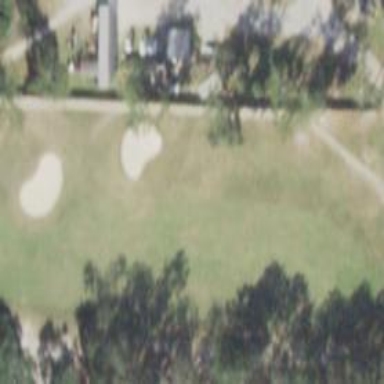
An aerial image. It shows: Golf hole.